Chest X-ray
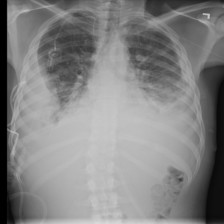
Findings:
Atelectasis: negative
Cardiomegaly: negative
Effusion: positive
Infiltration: negative
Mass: positive
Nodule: positive
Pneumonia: negative
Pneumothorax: negative
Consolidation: positive
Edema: negative
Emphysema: negative
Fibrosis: negative
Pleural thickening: positive
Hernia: negative